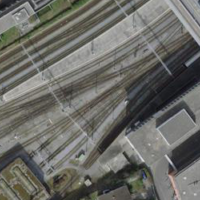
EUNIS habitat code: 57
Species observed at this site:
Cruciata laevipes
Lepidium draba
Chelidonium majus